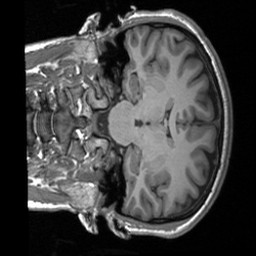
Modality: T1w
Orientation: coronal
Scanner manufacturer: siemens
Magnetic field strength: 3 T
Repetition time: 1.9 s
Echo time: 0.00226 s